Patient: sex F, age 59
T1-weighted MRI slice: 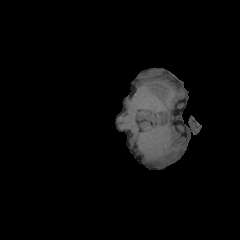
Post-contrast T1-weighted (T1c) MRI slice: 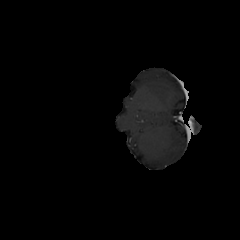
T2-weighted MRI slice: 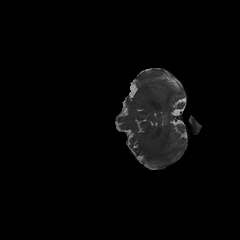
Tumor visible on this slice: no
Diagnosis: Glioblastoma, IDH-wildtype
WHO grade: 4